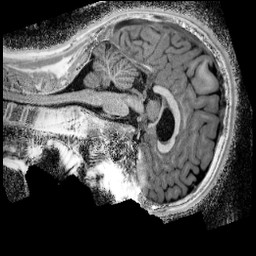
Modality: UNIT1_denoised
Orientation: sagittal
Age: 13
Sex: male
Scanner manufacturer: siemens
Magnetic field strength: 3 T
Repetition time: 4 s
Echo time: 0.00299 s